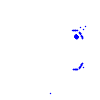
Particle: kaon